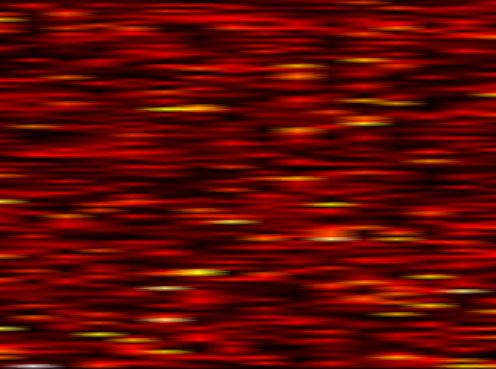
Label: FBMC